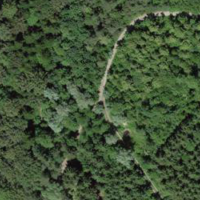
EUNIS habitat code: 44
Species observed at this site:
Euonymus europaeus